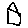
Label: house